Question: I have following table:

and I want to update every cell, the user can define.
I have following code:
'''
private void button3_Click_1(object sender, EventArgs e)
{
string columnName = textBox8.Text;
string IDNum = textBox7.Text;
using (SqlConnection cn = new SqlConnection(@"Data Source=(LocalDB)11.0;AttachDbFilename=|DataDirectory|\Produkt.mdf;Integrated Security=True"))
{
try
{
SqlCommand cm = new SqlCommand();
cm.Connection = cn;
//as was the update statement
cm.CommandText = "UPDATE ProduktTable SET " + columnName + " = " + textBox2.Text + " WHERE Id = @id";
//clear all parameters insert statements uesd
cm.Parameters.Clear();
SqlParameter sp_update_col1 = new SqlParameter();
sp_update_col1.ParameterName = "@id";
sp_update_col1.SqlDbType = SqlDbType.VarChar;
sp_update_col1.Value = IDNum;
cm.Parameters.Add(sp_update_col1);
//
cn.Open();
cm.ExecuteNonQuery();
cn.Close();
}
catch (Exception ex)
{
MessageBox.Show("Error
" + ex.Message, "Error", MessageBoxButtons.OK, MessageBoxIcon.Error);
}
}
}
'''
The point is that, the user can update the desired cell after defining the columnName, which can either be (Navn, Varenr, Antal, Enhed, Priseksklmoms , Konto) and the Id value.
textBox2.Text defines the new value, which replaces the old one in a specific cell. I'm lost in order to find a procedure of how to handle this. Any advice ?.
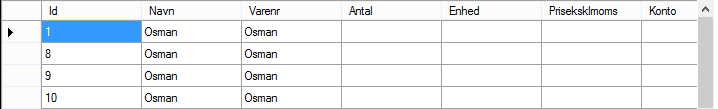
Answer: Try with this
'''
cm.CommandText = "UPDATE ProduktTable SET [" + columnName +
"] = @newValue WHERE Id = @id";
cm.Parameters.Clear();
SqlParameter sp_update_key = new SqlParameter();
sp_update_key.ParameterName = "@id";
sp_update_key.SqlDbType = SqlDbType.VarChar;
sp_update_key.Value = IDNum;
cm.Parameters.Add(sp_update_key);
SqlParameter sp_update_value = new SqlParameter();
sp_update_value.ParameterName = "@newValue";
sp_update_value.SqlDbType = SqlDbType.VarChar;
sp_update_value.Value = textBox2.Text;
cm.Parameters.Add(sp_update_value);
cn.Open();
cm.ExecuteNonQuery();
cn.Close();
'''
The problem, in your original code, is the value that is not enclosed in single quotes (assuming that all of your columns are of varchar datatype) In this way the parser thinks that you have a column named 'Hans' and not a string to use as value.
Using a parameter should remove the problem.
Said that, keep in mind that your query is not safe. It is at risk of sql injection because a malicious user could write anything in your textbox including sql commands that could destroy your database.
At least putting square brakets around the table name should render (a little) more difficult an sql injection.
A more safer way is to not let your user type the column name, but force him/her to choose the column name from a DropDownList.